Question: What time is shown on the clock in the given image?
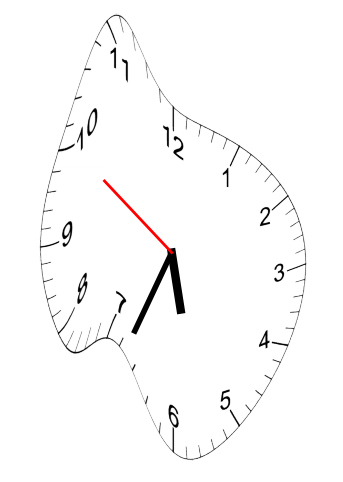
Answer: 05:33:50